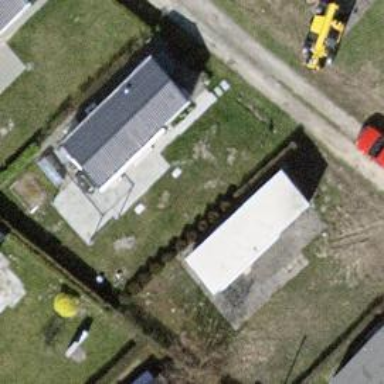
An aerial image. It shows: Static caravan building.